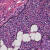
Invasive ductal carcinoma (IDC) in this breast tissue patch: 1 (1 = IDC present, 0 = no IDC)